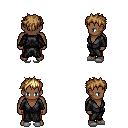
a pixel art fantasy rpg character, male body template, human, dark skin, gray robe, red pants, blonde bedhead hairstyle, white slippers, four views (front, back, left, right), 2x2 character sprite sheet, small pixel art, hard edges, no anti-aliasing